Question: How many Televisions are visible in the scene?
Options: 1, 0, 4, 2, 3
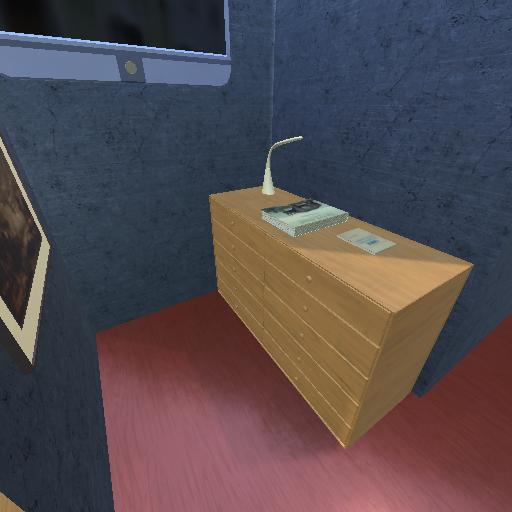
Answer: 1